Question: i have hundreds of paper-forms and i want to automatically read this forms.
The first step would be to calibrate the scanned paper. ( find the coordinates of the 4 squares )
But i don't know how to do it in matlab :(
here is the picture :

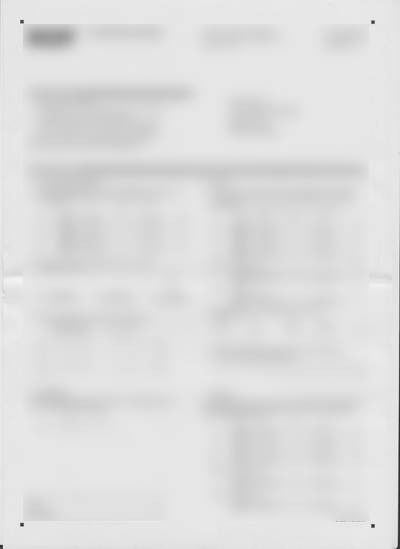
Answer: Here is a <URL>.